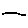
Label: line